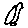
Label: bird